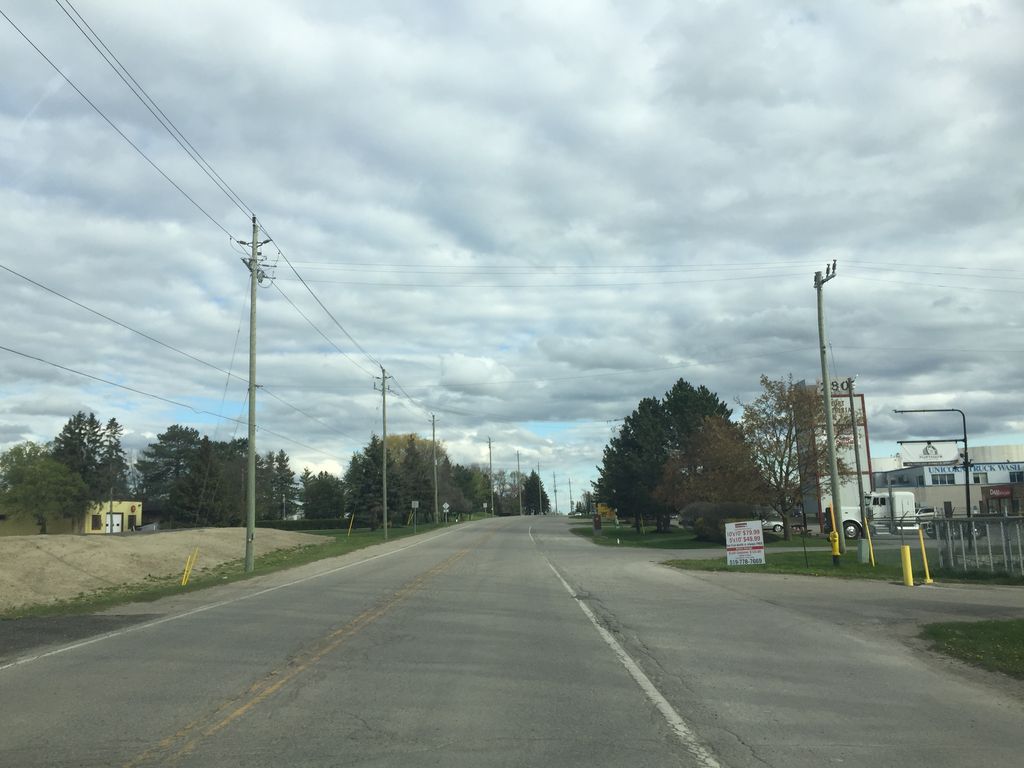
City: kitchener-waterloo